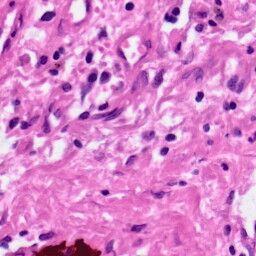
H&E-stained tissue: Lung